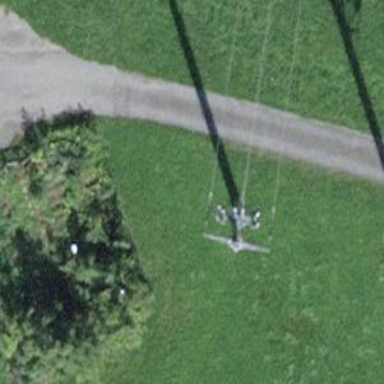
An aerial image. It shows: Power tower.